Interaction volume radius: 5 \u00c5
Interaction volume height: 20 \u00c5
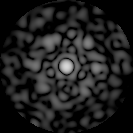
Disorder parameter: 0.8194